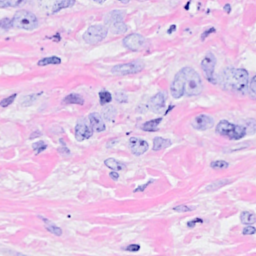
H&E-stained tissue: Breast